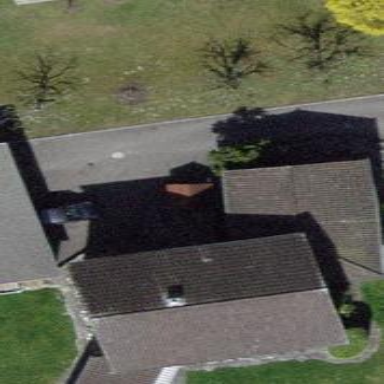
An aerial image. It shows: Simple and straightforward house.